Aerial crown-view tile of a tropical tree (Barro Colorado Island, Panama), acquired 20250915:
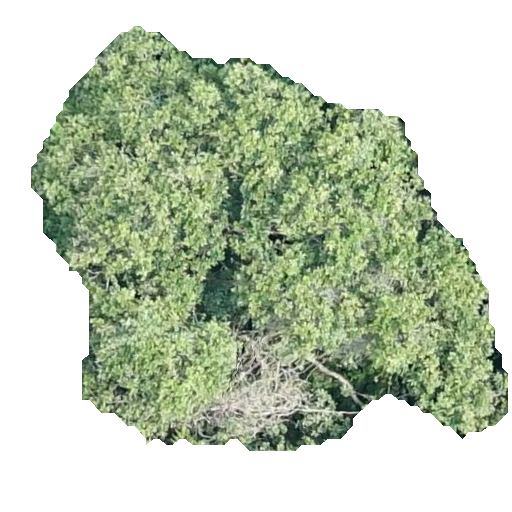
Species: Anacardium excelsum
GBIF accepted scientific name: Anacardium excelsum
Crown area: 199.325 m²